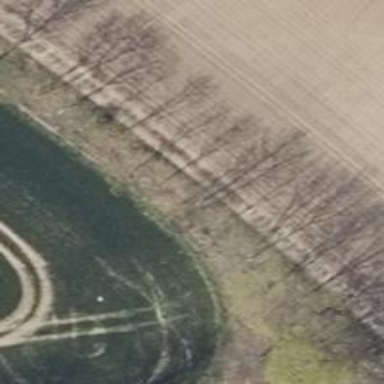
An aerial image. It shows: Row of deciduous broadleaved trees.